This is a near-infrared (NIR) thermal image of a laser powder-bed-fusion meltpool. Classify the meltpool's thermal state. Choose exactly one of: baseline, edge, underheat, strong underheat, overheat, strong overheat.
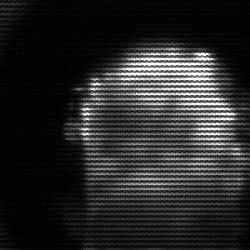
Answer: baseline